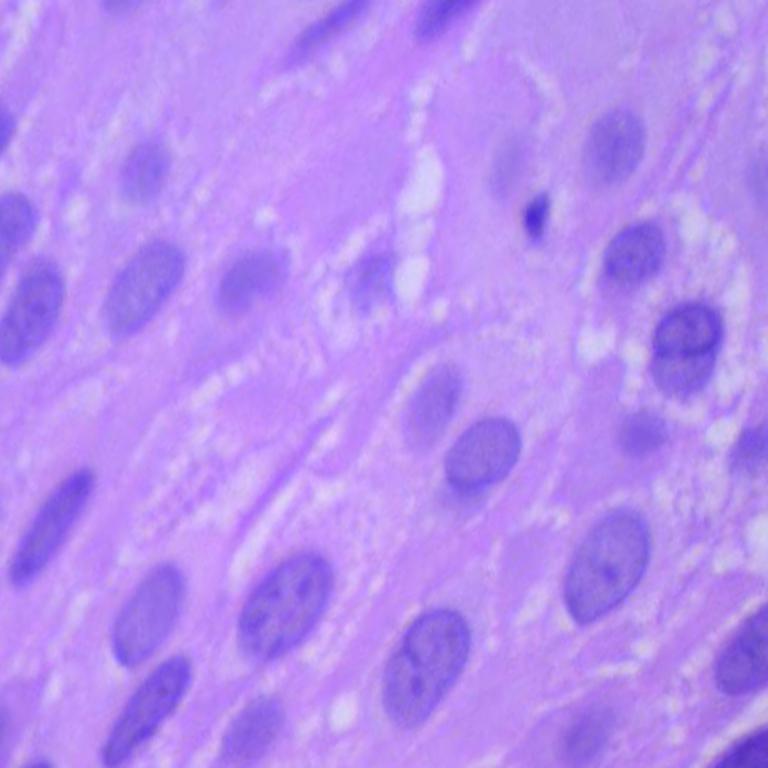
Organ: lung
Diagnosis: squamous carcinomas